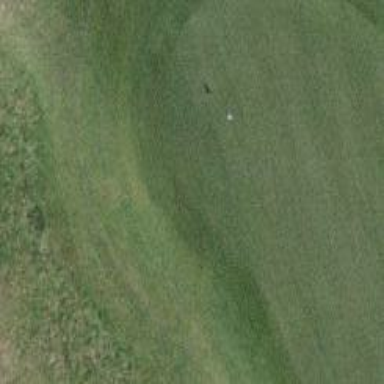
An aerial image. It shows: Golf green.